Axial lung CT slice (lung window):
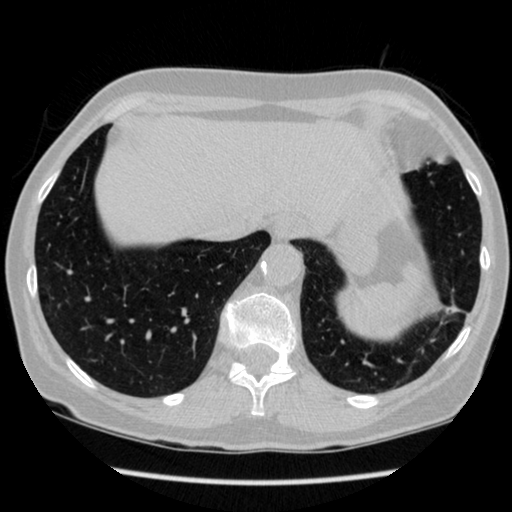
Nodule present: no